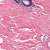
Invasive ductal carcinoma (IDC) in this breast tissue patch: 0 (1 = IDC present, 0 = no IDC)